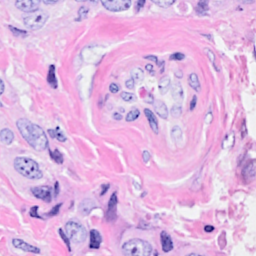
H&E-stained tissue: Breast